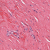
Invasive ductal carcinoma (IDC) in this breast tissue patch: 0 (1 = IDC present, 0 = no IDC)